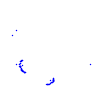
Particle: proton